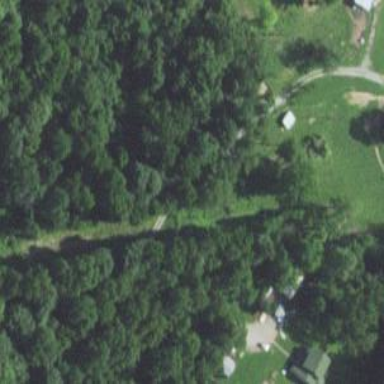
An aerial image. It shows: Driveway.